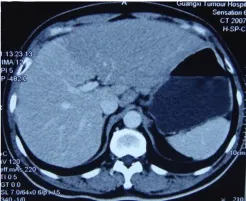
Computed tomography.
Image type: radiology (ct)